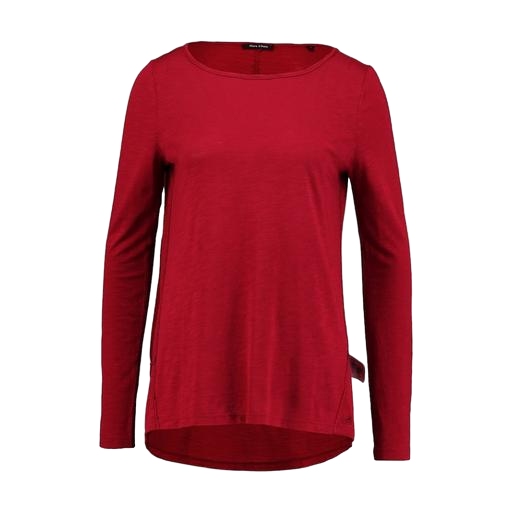
red petite high-low top only macy, red long-sleeve t-shirt, red long-sleeved t-shirt, white background